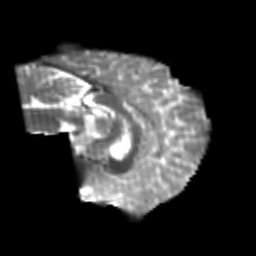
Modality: T2w
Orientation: sagittal
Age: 22
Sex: male
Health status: healthy
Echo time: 0.074 s